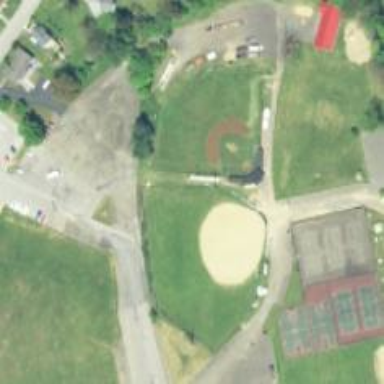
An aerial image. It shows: Baseball pitch for leisure land activities.